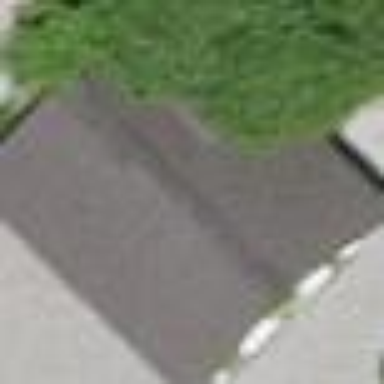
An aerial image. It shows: Shed.